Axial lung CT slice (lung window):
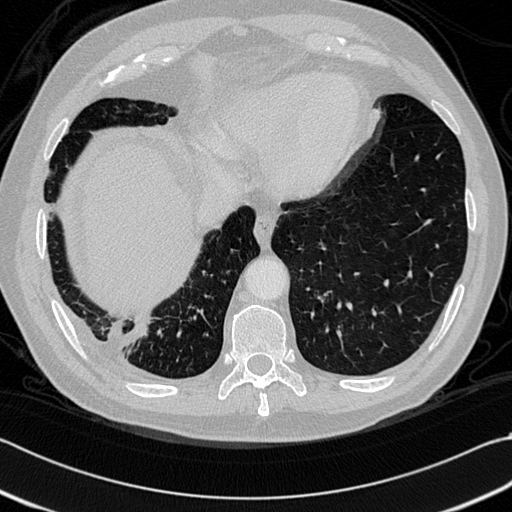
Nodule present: no